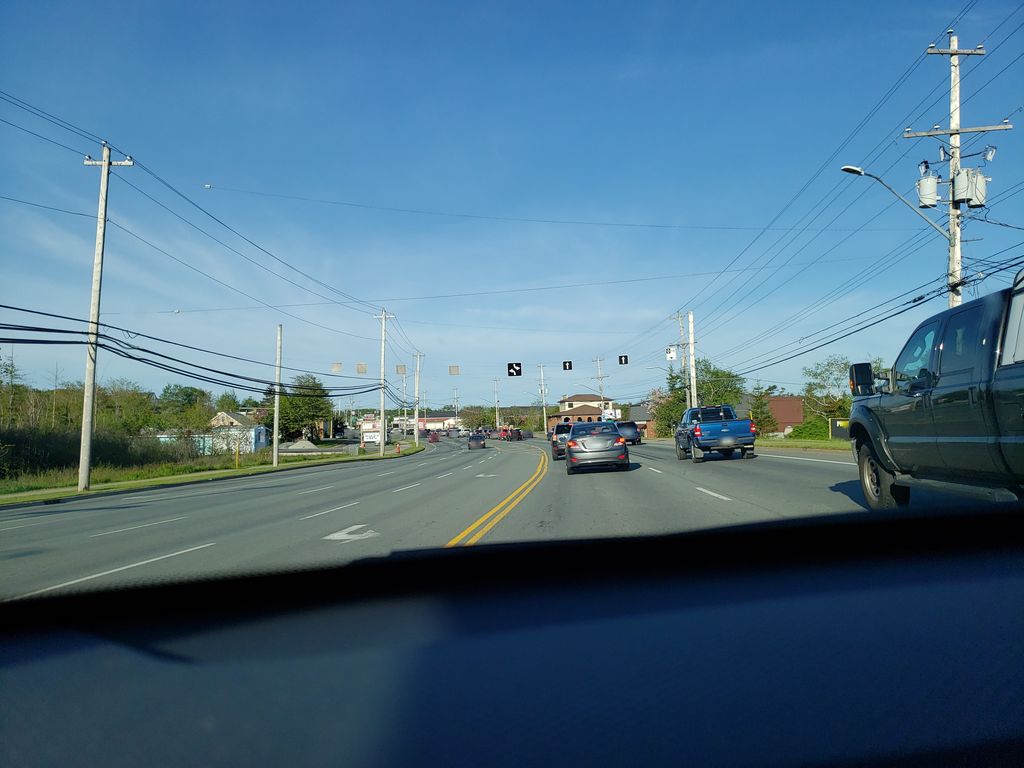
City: halifax